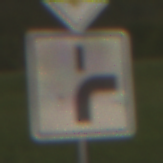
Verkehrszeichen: VerlaufVorfahrtsstrasse8
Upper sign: Vorfahrtsstrasse
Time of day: MorningAfternoon
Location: Outdoor (Nature)
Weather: PartlyCloudy
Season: NotSpecified
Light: Natural